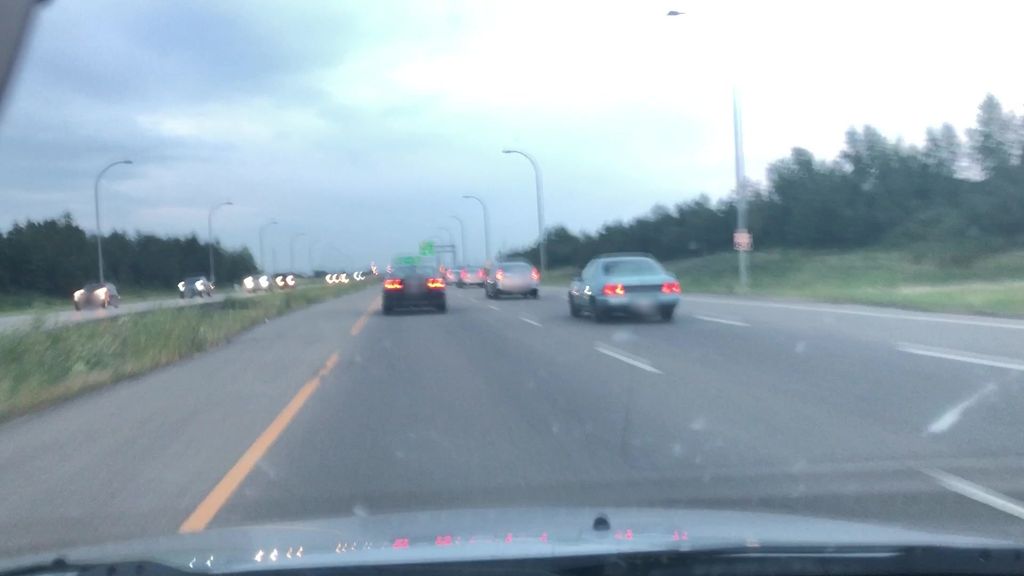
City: edmonton